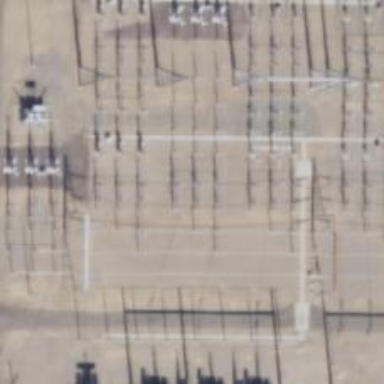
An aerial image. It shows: Switch for power supply.